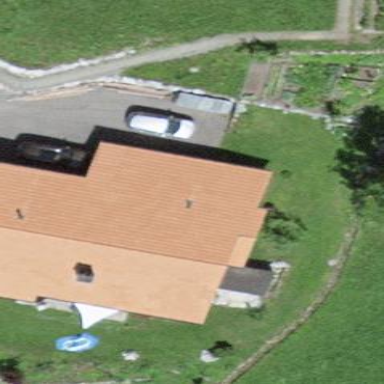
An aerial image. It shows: Residential building.